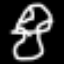
Label: mushroom